Question: I have a parent div, and it houses a bunch of child divs. One of those is floated left, but the rest are floated right. It worked fine when only a few of the divs were floated right, but I've since added more and the results appear like this:

Light green is parent div background, other colors are the divs in question. A few actually float correctly for some reason, but green should be after the blue, and the pink after the red.
I have 'overflow: hidden;' on the parent-most div, and the height has no affect on this child-div behavior.
How should I fix this?
Here's the relevant CSS:
'''
#reviews {
background-color: #16ff21; //green
float: right;
text-align: left;
text-indent: 40px;
width: 40%;
height: 150px;
}
#rating {
background-color: #ff114b; //red
float: right;
width: 40%;
text-align: center;
font-size: 200%;
height: 150px;
}
#validFor {
background-color: #19ceff; //blue
float: right;
width: 40%;
text-align: center;
font-size: 200%;
height: 150px;
}
#stats {
background-color: #ffe8e5; //pink
width: 40%;
float: right;
vertical-align: middle;
text-align: center;
font-size: 250%;
}
'''
Here's the parent div of all that up there:
'''
#description {
text-align: left;
width: 100%;
}
'''
And the parent div of #description:
'''
#main {
background-color: #d3ffd3;
margin-left: auto;
margin-bottom: 0;
margin-right: auto;
padding: 10px;
width: 75%;
text-align: center;
overflow:hidden;
}
'''
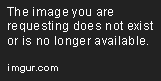
Answer: Add clear: right; for all but the first div that you want to be flush with the right border. Otherwise, if there's width for them, multiple right-floated divs will hunch up next to each other on the same line.